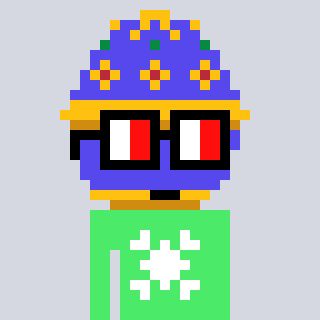
a pixel art character with square glasses with black frames and red eyes, a faberge-shaped head and a teal-colored body on a cool background